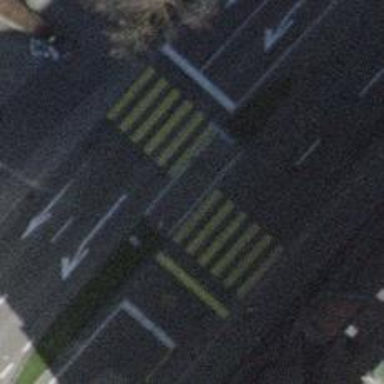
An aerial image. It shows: Primary highway with asphalt surface. It includes separate cycle lane and has trolley wires above.